Question: I have a datagridview on a winform that is databound. The grid does not allow edits it's only to view data inconsistancies from comparison of two separate data sources so the fixes can be corrected in the data's Application of record. As I do the compare I set the 'SetColumnError' property of the DataRow if there is an issue. The problem is when the databinding is complete and the grid renders the Error Icon is covering parts of the datagridcell data. I have tried several various methods found here on SO and on the web and nothing has worked to move the icon. Any thoughts?
I already set the following when the grid is built in the code behind
'''
Padding newpadding = new Padding(10, 0, 30, 0)
datagridview.RowTemplet.DefaultCellStyle.Padding = newPadding
'''
But yet this is the result

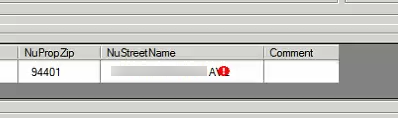
Answer: I found the solution to the problem. After trying many different things I came across a piece of code <URL> that solved the problem.
Here is before:

Here is after:

the changes can be made in the 'CellPainting()' Event at least for me. I was databinding a DataSet into a readonly DataGridView. The DataSet already contained the Errors and ErrorText from an internal operation run against the DataSet.
The key code change is 'e.CellBounds.X + 30' this pads an extra 30 to the X axis allowing the image to be pushed to the right.
'''
private void dgv_CellPainting(object sender, DataGridViewCellPaintingEventArgs e)
{
e.Paint(e.CellBounds, DataGridViewPaintParts.All & ~DataGridViewPaintParts.ErrorIcon);
if (e.ColumnIndex > -1 && e.RowIndex > -1)
{
if (this.dgv[e.ColumnIndex, e.RowIndex].ErrorText != string.Empty)
{
Rectangle errorRect = this.dgv[e.ColumnIndex, e.RowIndex].ErrorIconBounds;
errorRect.X += e.CellBounds.X + 30;
errorRect.Y += e.CellBounds.Y;
e.Graphics.DrawImage(gridErrorIcon, errorRect);
}
e.Handled = true;
}
}
internal static Image gridErrorIcon
{
get { return Properties.Resources.Error; }
}
'''